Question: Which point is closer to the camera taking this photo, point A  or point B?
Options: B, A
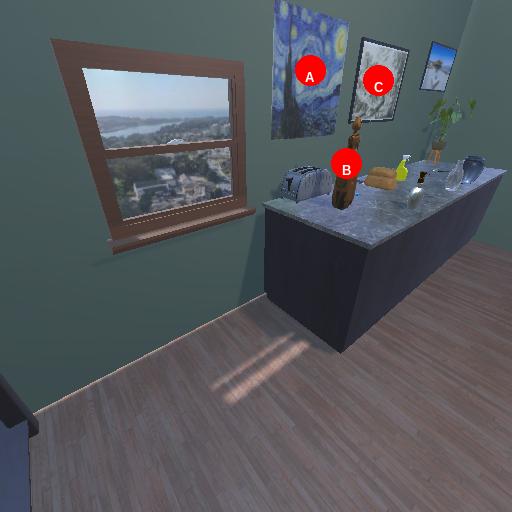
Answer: B